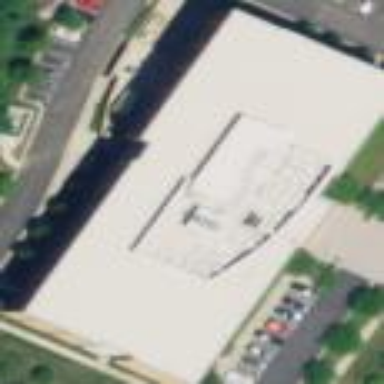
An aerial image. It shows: Office building.